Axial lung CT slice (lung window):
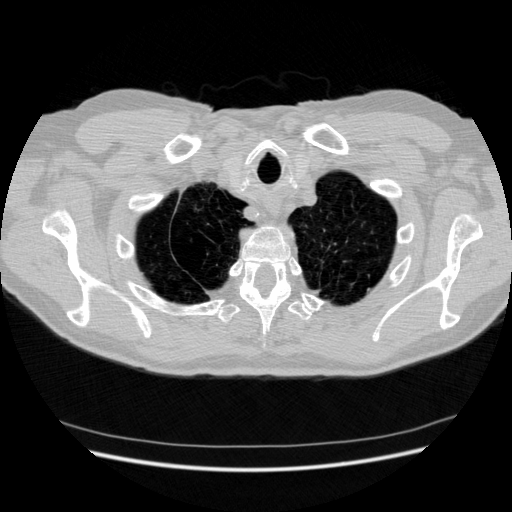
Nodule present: no